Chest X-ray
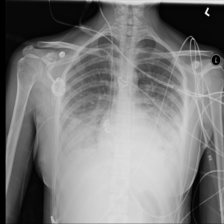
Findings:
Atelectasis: negative
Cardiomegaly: negative
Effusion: negative
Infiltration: negative
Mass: negative
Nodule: negative
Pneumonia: negative
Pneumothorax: negative
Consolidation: negative
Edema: negative
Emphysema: negative
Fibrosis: negative
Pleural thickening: negative
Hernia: negative